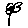
Label: flower